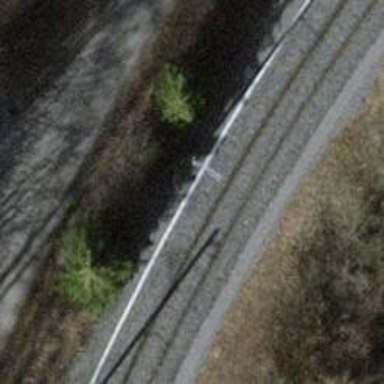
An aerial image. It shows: Catenary mast for power lines.